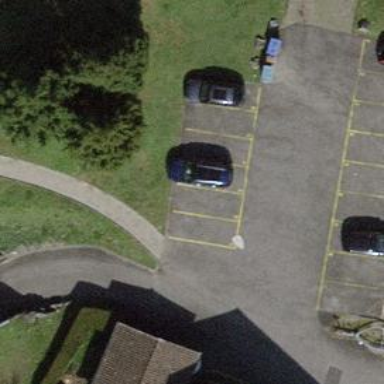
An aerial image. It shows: Parking area with surface.